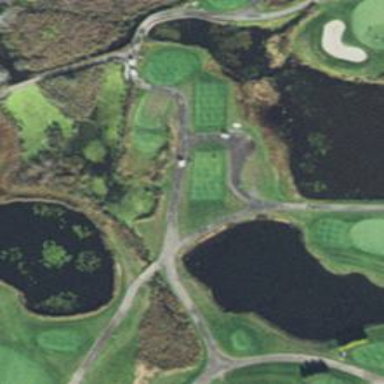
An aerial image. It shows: Path designated for golf carts.